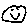
Label: smiley face